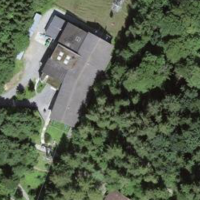
EUNIS habitat code: 43
Species observed at this site:
Petasites albus
Buteo buteo